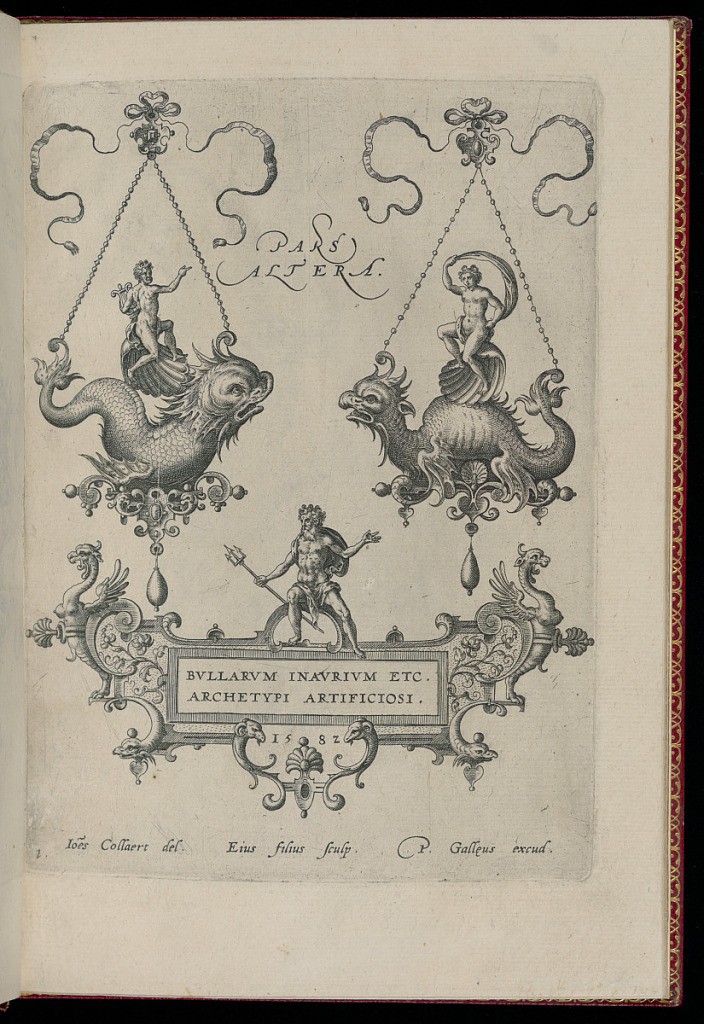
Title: Title Page
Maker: Hans Collaert the Elder, Flemish, ca. 1530 - 1581
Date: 1582
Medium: Engraving on paper
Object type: Print
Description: Title page featuring two pendants in the form of sea monsters hanging from bow knots. Riding on their backs are Apollo and Venus, respectively. Above: Pars Altera. The title is lettered below within a cartouche framed by griffins and a male figure holding a trident, possibly Poseidon. The plate is signed, dated, and numbered.